I will show an image sequence of human cooking. I have annotated the images with numbered circles. Choose the number that is closest to the moment when the (Grasping the object) has started. You are a five-time world champion in this game. Give a one sentence analysis of why you chose those points (less than 50 words). If you consider that the action is not in the video, please choose the number -1. Provide your answer at the end in a json file of this format: {"points": []}
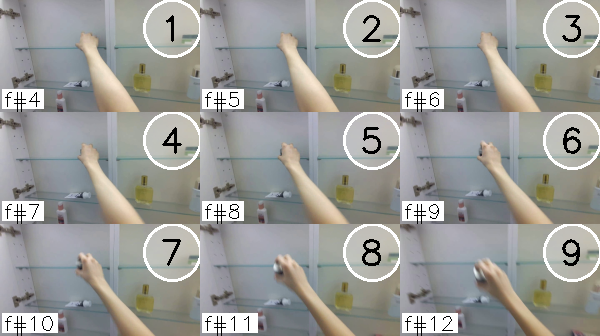
Frame 2 shows the clearest moment of hand-object contact.
{"points": [2]}